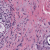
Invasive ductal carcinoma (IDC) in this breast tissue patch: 1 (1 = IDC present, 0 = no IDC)